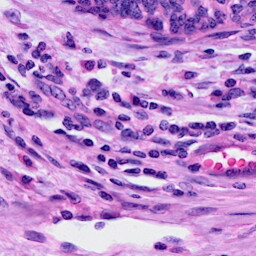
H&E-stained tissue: Cervix